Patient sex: M
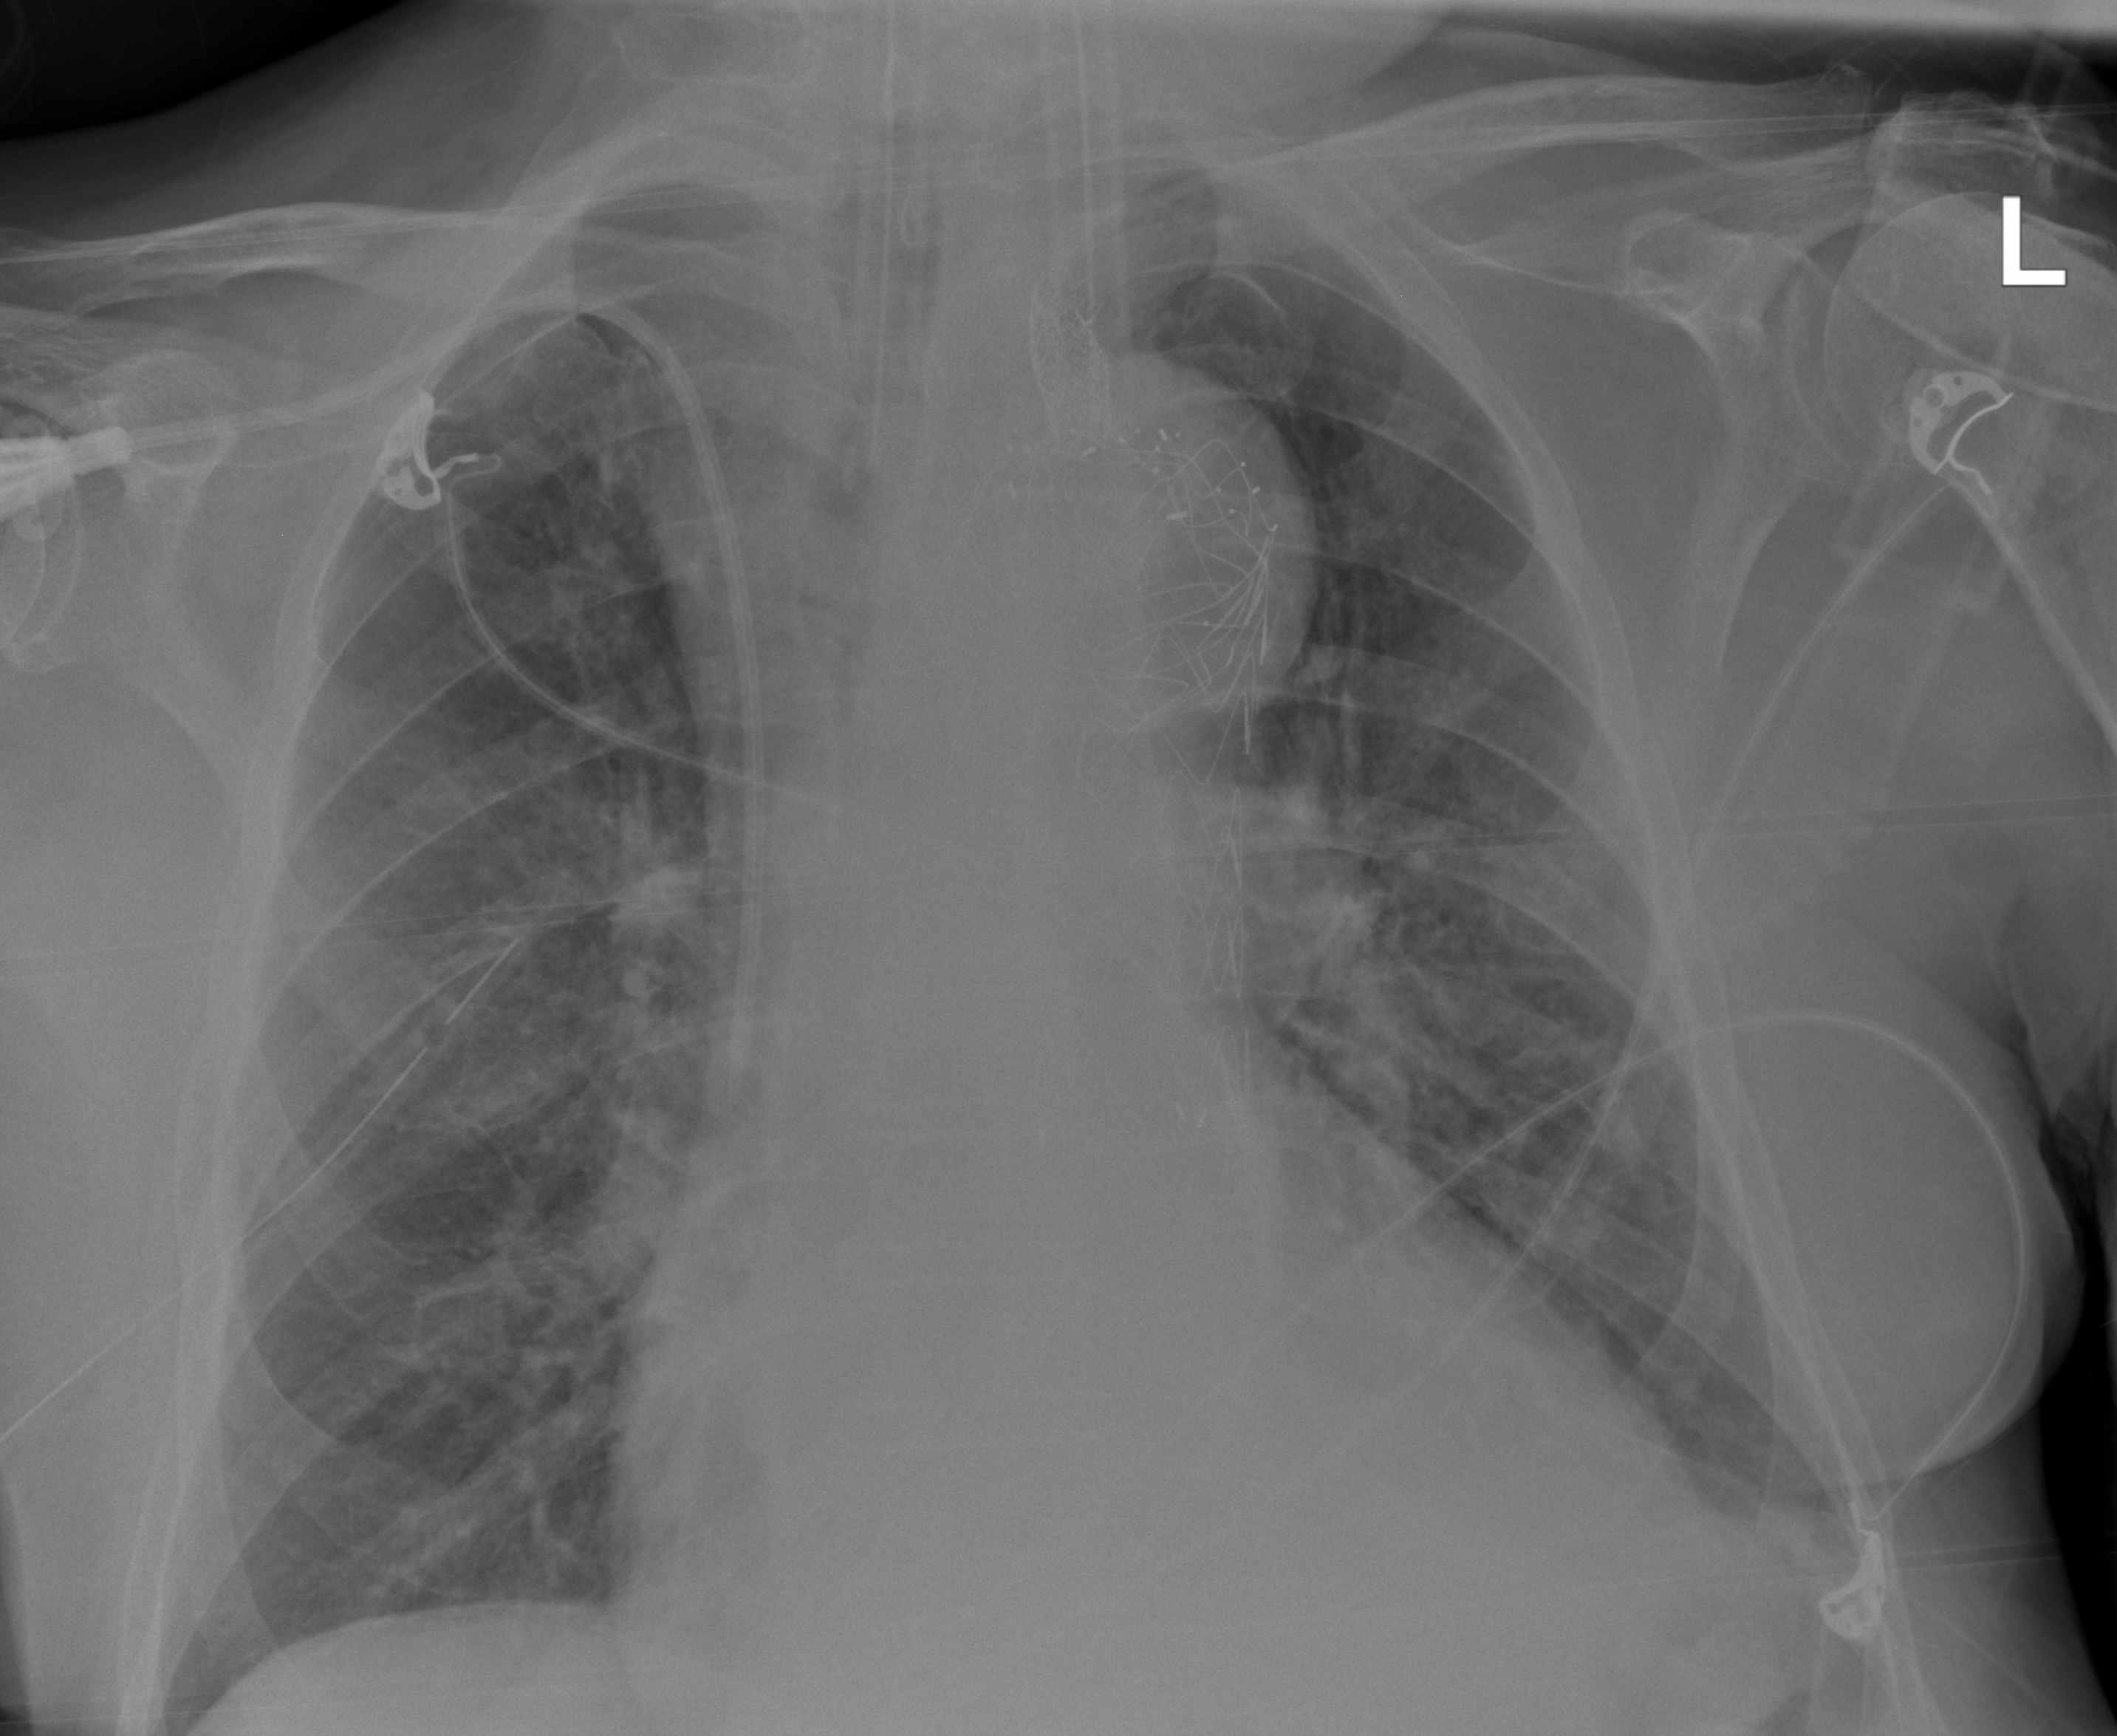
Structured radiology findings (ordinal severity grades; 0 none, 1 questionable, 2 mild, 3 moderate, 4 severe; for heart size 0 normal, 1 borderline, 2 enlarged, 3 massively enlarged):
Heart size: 2
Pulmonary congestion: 2
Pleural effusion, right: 0
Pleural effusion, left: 2
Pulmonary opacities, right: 1
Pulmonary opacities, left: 1
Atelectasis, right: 0
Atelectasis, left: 2